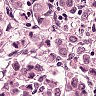
Metastatic tissue present: yes